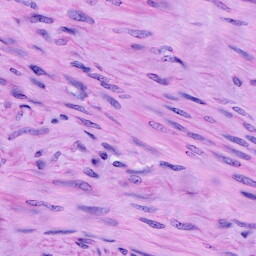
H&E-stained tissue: Cervix